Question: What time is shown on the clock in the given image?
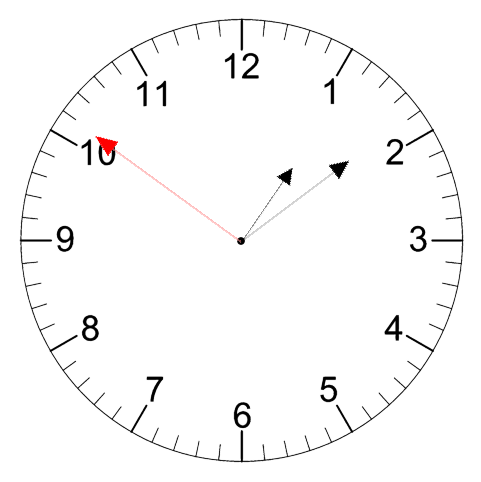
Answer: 01:08:51